Question: I have an application that has iCloud enabled in the Entitlements file, but doesn't actually make use of the feature. (Just getting my ducks in a row so I can switch on the functionality in the future.)
My application was launching fine, but yesterday it suddenly stopped launching. I was able to determine from the Console that the app was being killed due:
'''
1/6/12 7:25:17.433 AM taskgated: killed com.xxx.xxx[pid 14991] because its use of the com.apple.developer.ubiquity-container-identifiers entitlement is not allowed
'''
I found this strange, since my App ID and provisioning profile have been configured w/ iCloud for a long while now, and iCloud has been actively used in development versions for testing.
Anyway, to test a few unrelated features I for the application, deselecting the "Enable Entitlements" checkbox in the project editor:

But, even after cleaning and relaunching, the application is I have also tried launching with No luck.
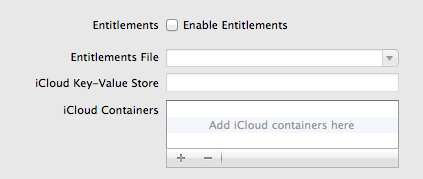
Answer: I had the same problem, deleting the provisioning profile I created to access iCloud helped (besides of cleaning, trashing Container & derived data) - lot of trial & error.